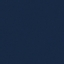
Land use / land cover: SeaLake